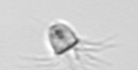
Label: Balanion